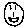
Label: smiley face